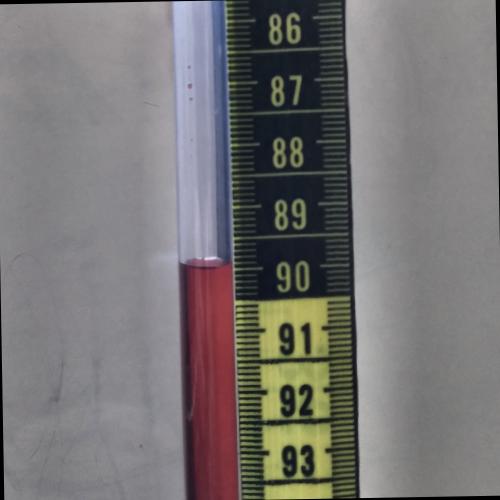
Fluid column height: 89.9 cm